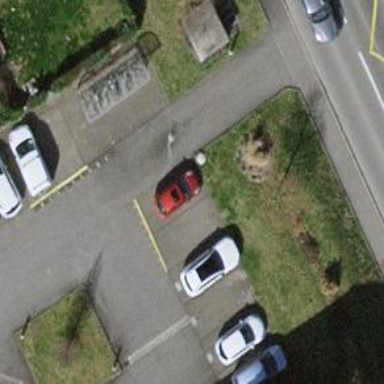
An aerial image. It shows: Bollard barrier.